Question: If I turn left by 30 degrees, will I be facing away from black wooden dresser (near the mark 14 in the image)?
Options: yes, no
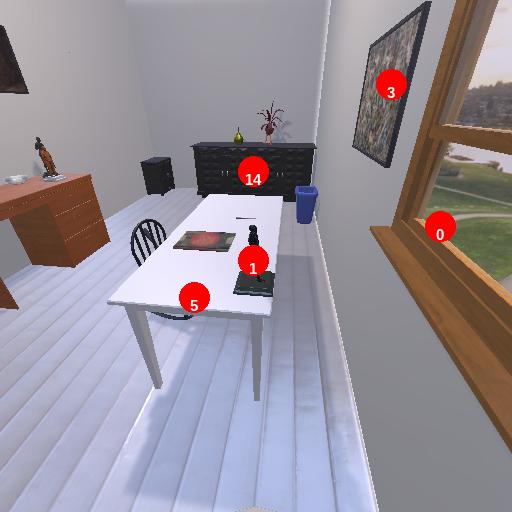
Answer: yes